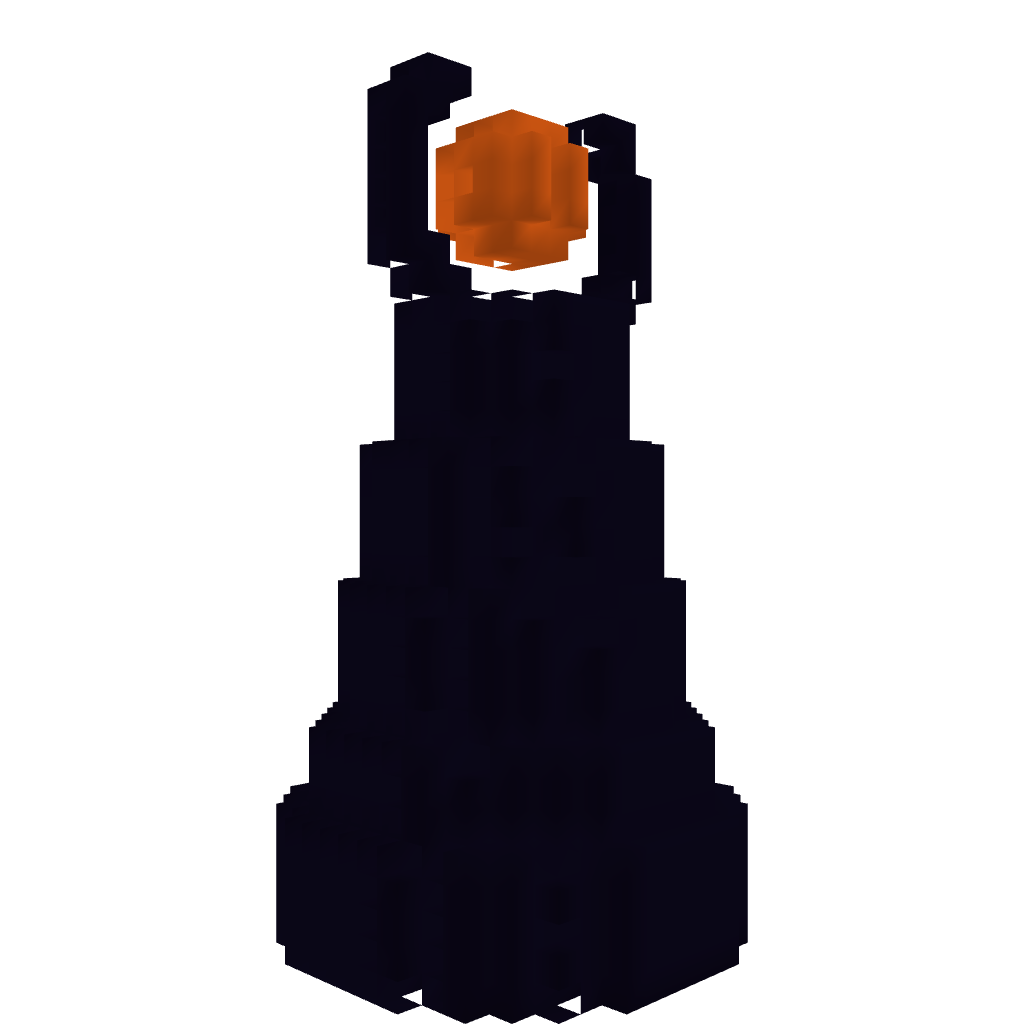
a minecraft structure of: eye tower